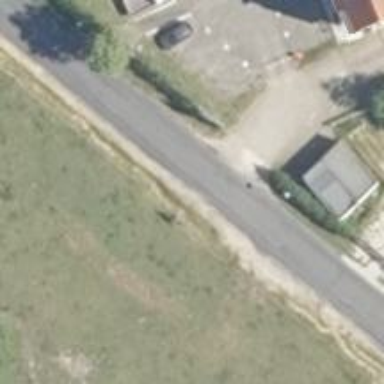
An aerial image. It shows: Unclassified asphalt road without sidewalk.